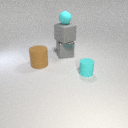
small cyan rubber cylinder in front of large brown rubber cylinder